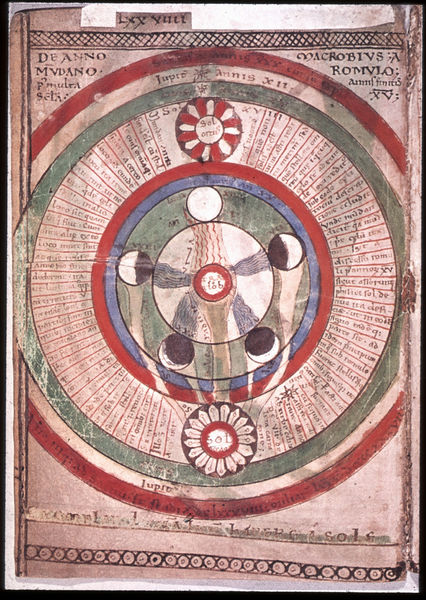
Titel: Liber Floridus
Künstler: Lambert von St. Omer
Standort: Herstellungsort: St. Omer (EU - F - Artois)
Institution: Gent, Universitätsbibliothek,
Schlagwörter: blau, himmel, weiß, grün, bunt, nacht, schwarz, symbol, zeichnung, rot, ornament, erde, felder, sonne, kreis, rund, schrift, papier, tag, inschrift, zahlen, mond, buch, scheibe, gestirne, seite, text, kreise, rom, buchseite, pergament, rosette, mittelalter, monat, kreisen, handschrift, römisch, latein, lateinisch, berechnung, kalender, buchmalerei, astrologie, weltbild, kosmos, anno, monate, windrichtung, mondkalender, mondphasen, lxx, romulo, macrobius